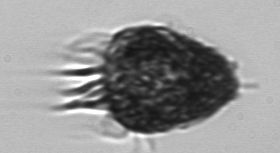
Label: Strombidium_morphotype2